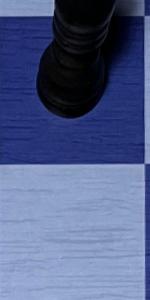
Label: Empty